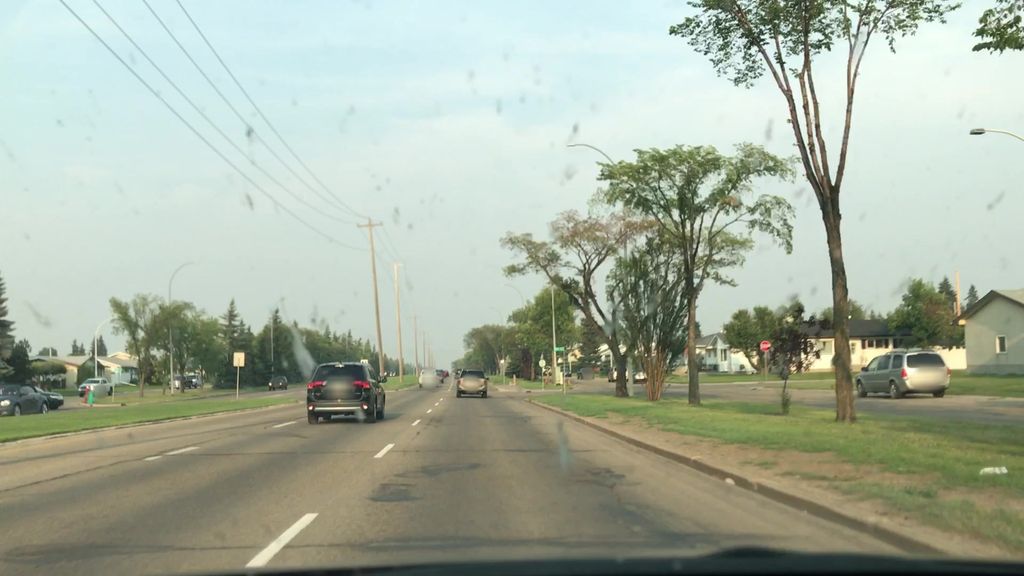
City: edmonton